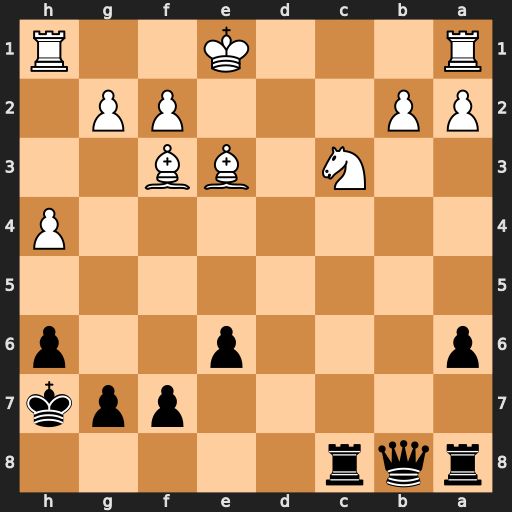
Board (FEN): rqr5/5ppk/p3p2p/8/7P/2N1BB2/PP3PP1/R3K2R
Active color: b
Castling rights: KQ
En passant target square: -
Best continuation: Qxb2 O-O Qxc3